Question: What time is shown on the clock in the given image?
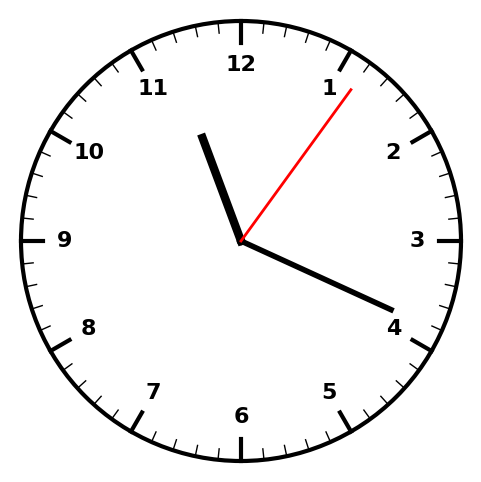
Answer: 11:19:06